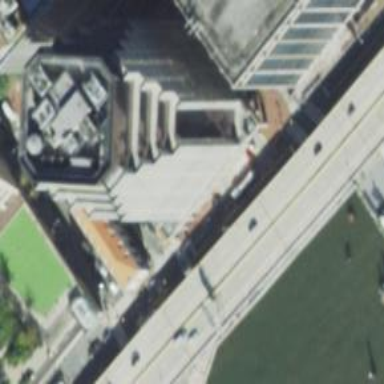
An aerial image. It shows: Building with flat concrete roof.